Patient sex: M
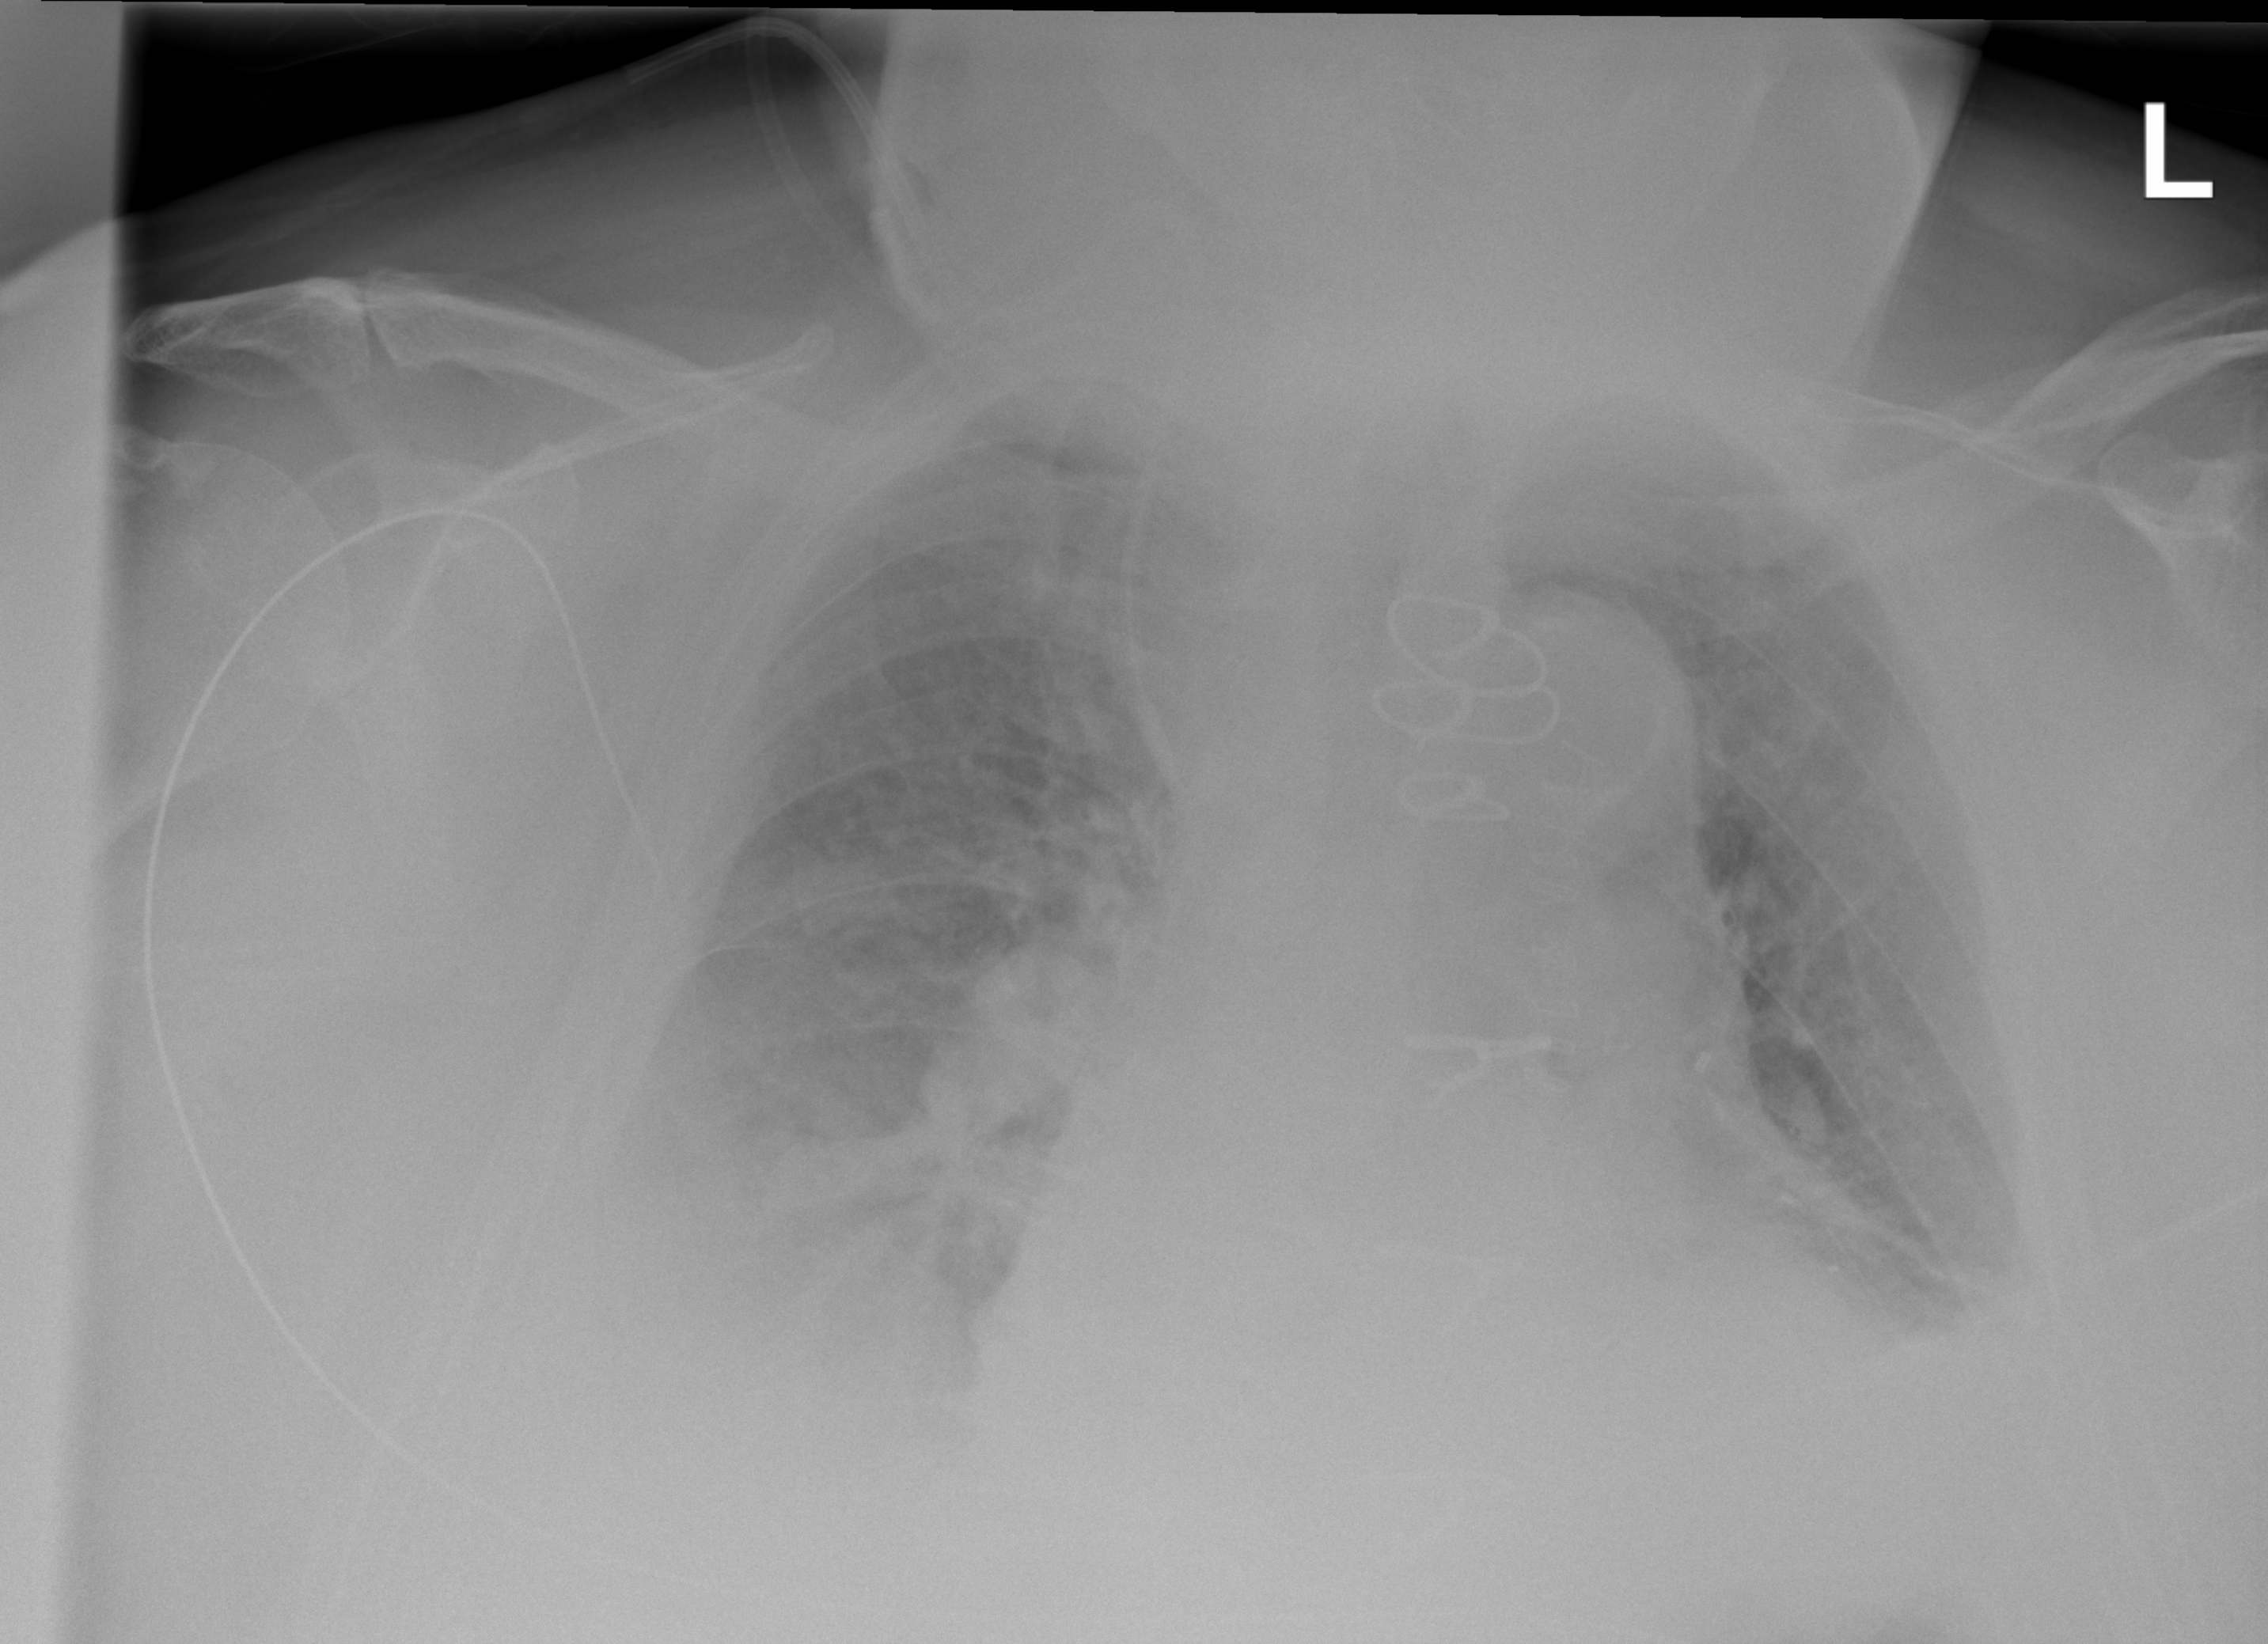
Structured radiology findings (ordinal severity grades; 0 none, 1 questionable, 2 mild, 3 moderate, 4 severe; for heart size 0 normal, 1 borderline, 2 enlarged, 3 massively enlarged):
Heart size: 2
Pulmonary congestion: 2
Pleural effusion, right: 3
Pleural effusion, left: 3
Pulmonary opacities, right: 2
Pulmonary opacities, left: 2
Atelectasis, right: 3
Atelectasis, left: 3